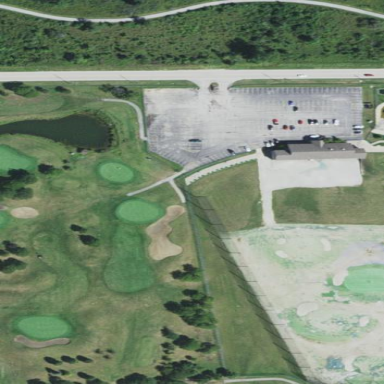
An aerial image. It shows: Golf course.